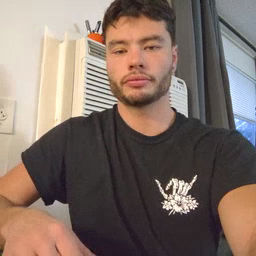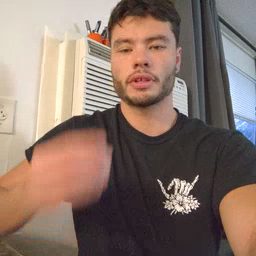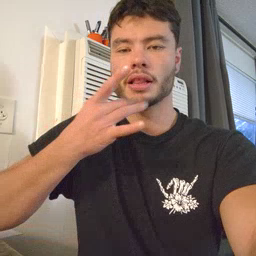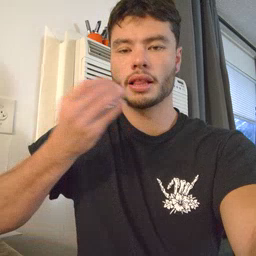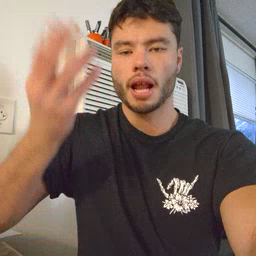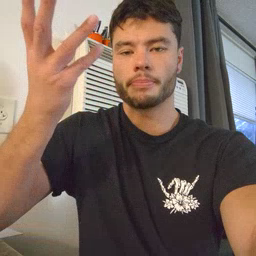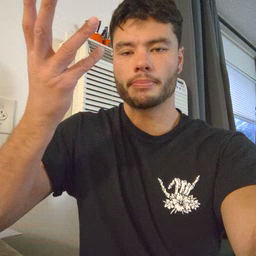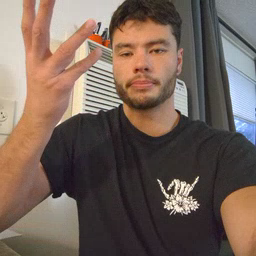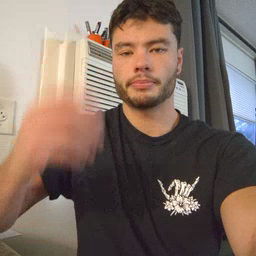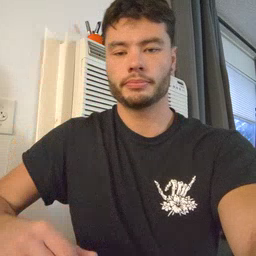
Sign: lamp